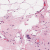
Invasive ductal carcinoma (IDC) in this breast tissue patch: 0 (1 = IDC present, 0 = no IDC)